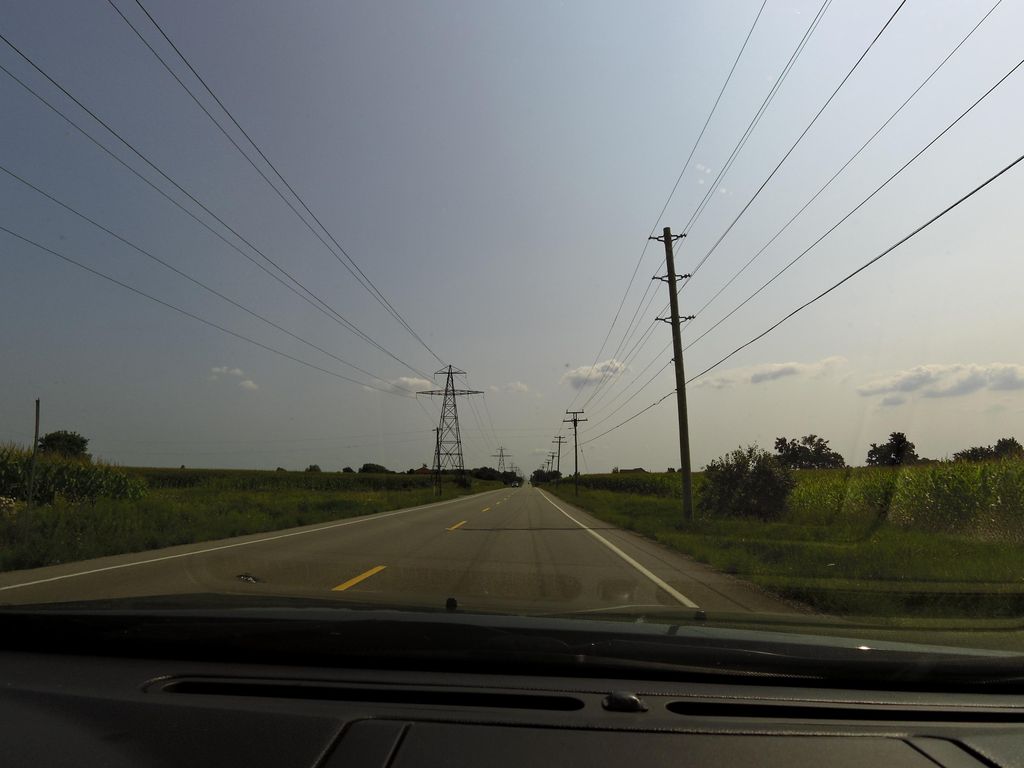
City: hamilton